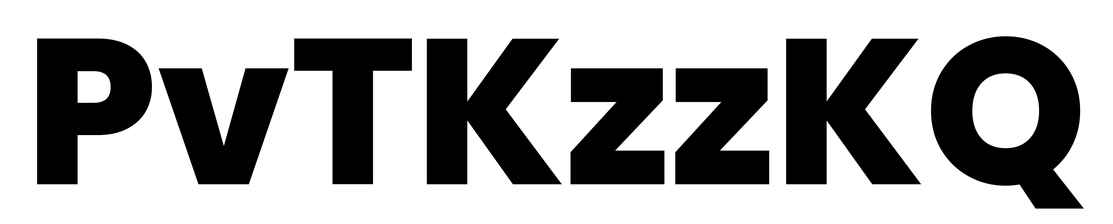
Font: Poppins-ExtraBold